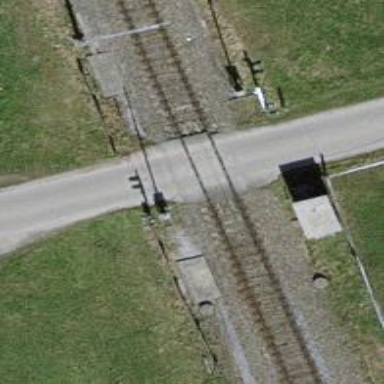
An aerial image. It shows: Level crossing along the railway.